Question: I am testing how to extend Jquery selectors. I dont actually get what "s" is and what it does, so I decided to create a little code, to see for my self. I have this
'''
//html part
<div id="one">scott</div>
<div id="two">scottpilgrim</div>
<div id="three">scottpilgrimvs</div>
<div id="four">scottpilgrimvstheworld</div>
//jquery part
$.extend($.expr[':'],{
findScott: function(e,i,m,s) {
if($(e).text().indexOf(m[3]) > -1){
return $(e);
console.log(s);
}
}
});
//make it work once
var test =$('div:findScott("vs")');
'''
But when I run this, I see nothing in my Google Chrome console. What am I missing? What is "s" used for? What it contains? Is it an array? And why my console is empty?
Thanks
EDIT
After editing the code like the following, as Joe Enos suggested
'''
if($(e).text().indexOf(m[3]) > -1){
console.log(s);
return $(e);
}
'''
I get this is my console, and cannot click it. What is this? Thanks

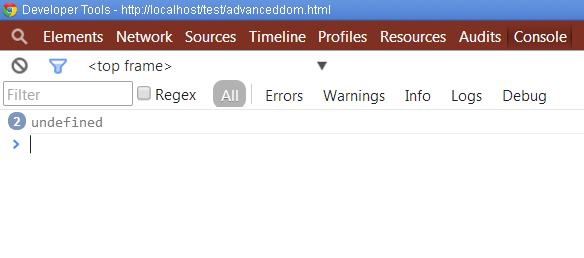
Answer: While Joe's answer explains why you aren't seeing anything in the console. I'll attempt to answer the main question from the title:
> what is "s" , when extending jQuery selectors
In older versions of jQuery, the fourth parameter is a collection containing all elements that are being tested, sometimes referred to as the 'stack'. In newer versions (both of jQuery 1.x and 2.x) it's no longer used.
You can see the difference when you run the code with different versions of jQuery.
'''
if($(e).text().indexOf(m[3]) > -1){
console.log(s);
return $(e);
}
'''
- <URL>